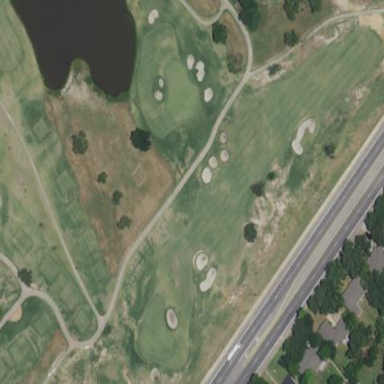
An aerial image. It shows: Golf fairway surrounded by grass.